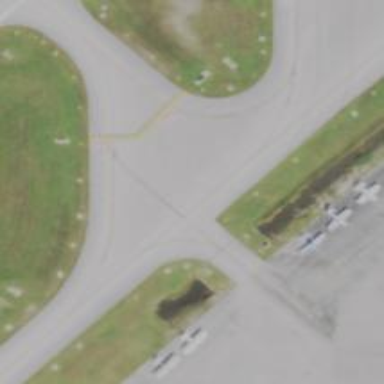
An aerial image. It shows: Image of taxiway at airport.